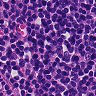
Metastatic tissue present: no